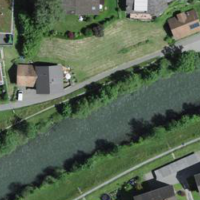
EUNIS habitat code: 55
Species observed at this site:
Salvia pratensis